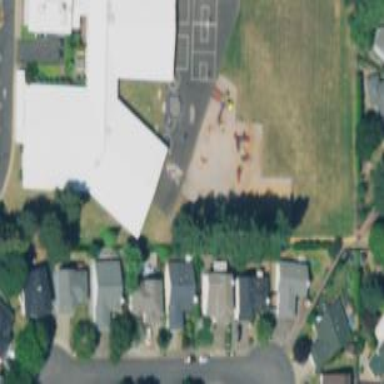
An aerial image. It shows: Schoolyard designated as leisure land.